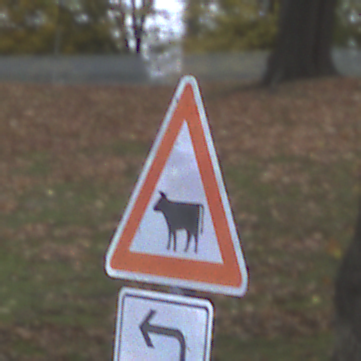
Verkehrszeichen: ViehtriebRechts
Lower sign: RichtungsangabeDurchPfeile2
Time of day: MorningAfternoon
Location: Outdoor (Urban)
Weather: Overcast
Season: NotSpecified
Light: Natural